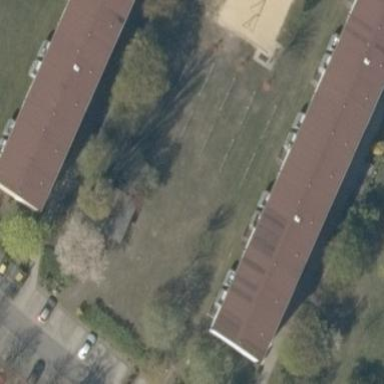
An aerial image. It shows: Residential building.